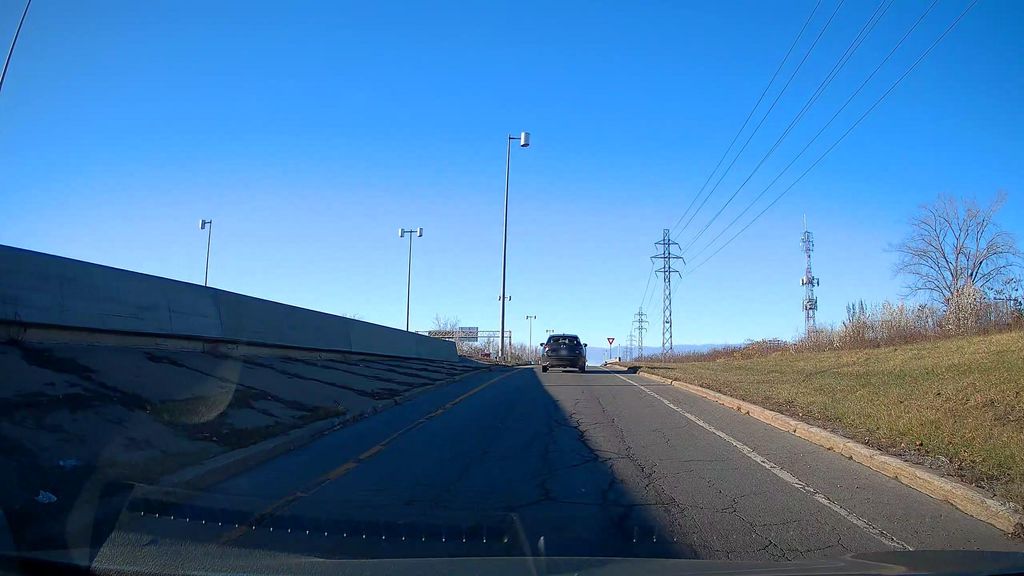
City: montreal